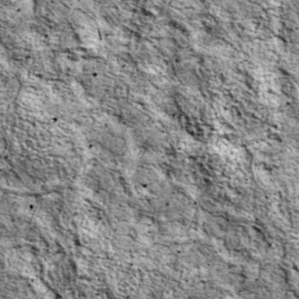
Label: non_frost